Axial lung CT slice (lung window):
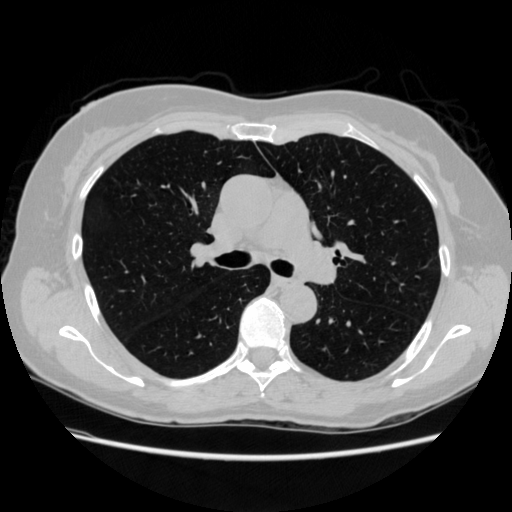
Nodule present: no